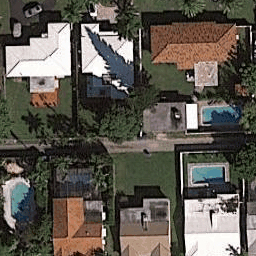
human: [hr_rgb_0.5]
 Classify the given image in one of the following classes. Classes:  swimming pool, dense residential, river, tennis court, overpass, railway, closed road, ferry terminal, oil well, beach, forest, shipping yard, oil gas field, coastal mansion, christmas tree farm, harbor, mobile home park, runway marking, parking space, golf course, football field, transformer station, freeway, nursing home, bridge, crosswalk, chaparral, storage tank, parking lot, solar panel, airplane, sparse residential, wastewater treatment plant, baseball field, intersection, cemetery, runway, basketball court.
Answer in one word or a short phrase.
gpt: coastal mansion